Question:
I am using automatic scaling with GAE, running php55. This also happened with php5. Settings:
'''
automatic_scaling:
min_idle_instances: 0
max_idle_instances: 2 # default value
min_pending_latency: 500ms
max_pending_latency: 7000ms
'''
I am having trouble understanding why these spikes are happening. Typically my application requires no more than 5 instances running at once. Occasionally this will jump to 1,200+ for no apparent reason. The logs surrounding this time show 500 timeout errors for all non-static content.
The only dependency on these pages is a simple database insert. I am using Google Cloud SQL. There are no errors reported in the Cloud SQL logs either.
Any ideas on how to further troubleshoot this? As you can see from the image, this problem is very sporadic but extremely costly.
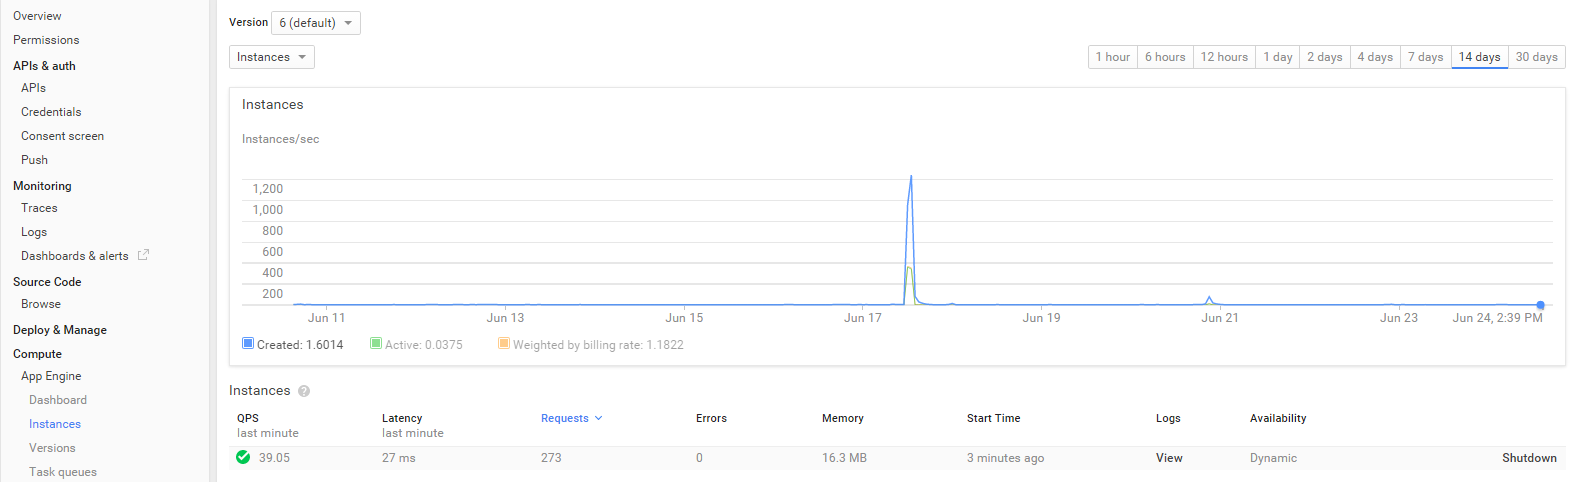
Answer: This was caused because the database shut down after a short while of inactivity. When traffic came back it took time restart the database server. During this time, app engine thought it needed to create more instances to keep up with the heavy load.
I solved this by leaving my database instance 'always on'.